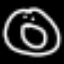
Label: donut